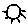
Label: sun